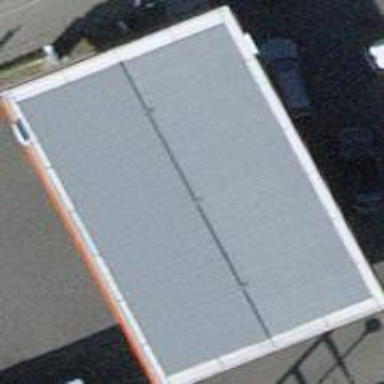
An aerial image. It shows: Fuel amenity located on the roof of building.